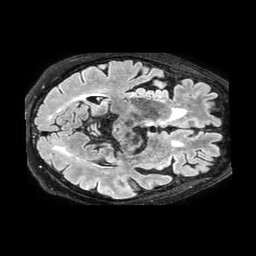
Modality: FLAIR
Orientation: axial
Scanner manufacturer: philips
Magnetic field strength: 3 T
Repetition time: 4.8 s
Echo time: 0.34 s